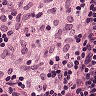
Metastatic tissue present: no